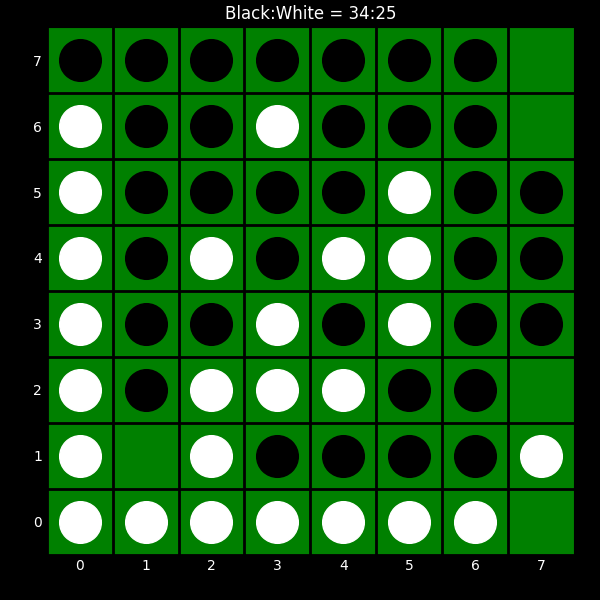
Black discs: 34
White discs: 25